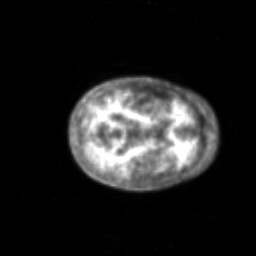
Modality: PET
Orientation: axial
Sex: female
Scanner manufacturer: siemens